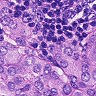
Metastatic tissue present: yes